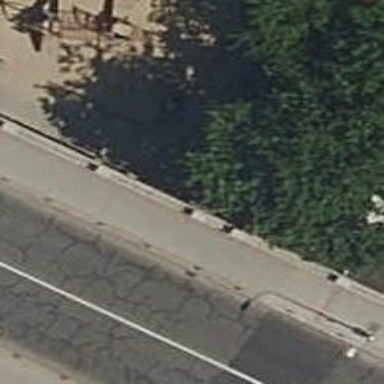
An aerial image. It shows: Kerb barrier.